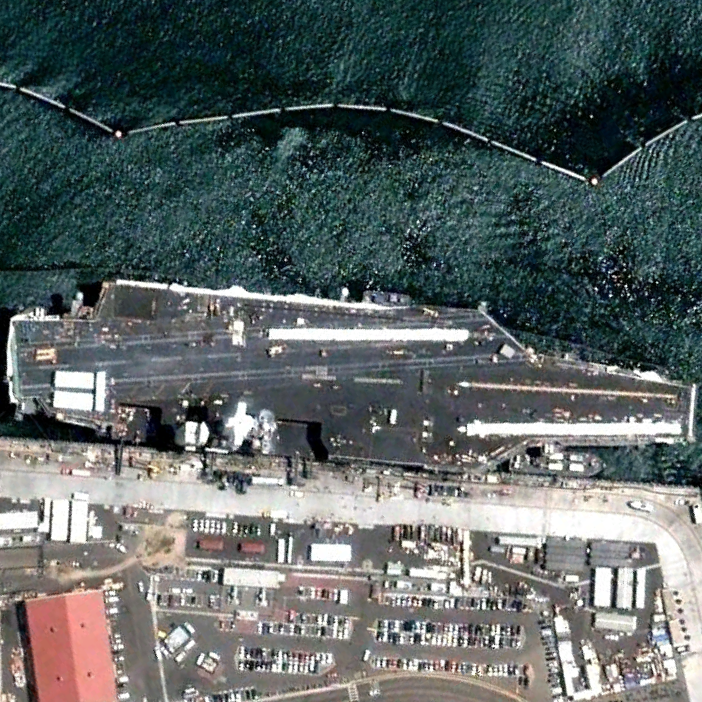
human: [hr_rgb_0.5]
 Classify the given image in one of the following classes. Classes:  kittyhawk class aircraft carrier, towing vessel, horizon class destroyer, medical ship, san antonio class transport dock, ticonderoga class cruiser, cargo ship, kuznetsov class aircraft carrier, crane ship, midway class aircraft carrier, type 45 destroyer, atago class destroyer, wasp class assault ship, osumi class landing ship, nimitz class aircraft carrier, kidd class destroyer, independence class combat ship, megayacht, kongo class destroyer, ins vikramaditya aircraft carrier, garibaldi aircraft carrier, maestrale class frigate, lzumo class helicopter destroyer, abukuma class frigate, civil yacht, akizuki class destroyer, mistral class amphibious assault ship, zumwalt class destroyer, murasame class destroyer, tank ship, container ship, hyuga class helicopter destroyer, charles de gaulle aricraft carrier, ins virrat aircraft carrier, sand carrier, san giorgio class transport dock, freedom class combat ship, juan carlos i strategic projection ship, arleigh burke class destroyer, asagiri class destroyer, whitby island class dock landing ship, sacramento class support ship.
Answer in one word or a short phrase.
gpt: Nimitz class aircraft carrier